Field crop: maize
Growth stage: 2
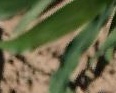
Species: maize